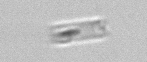
Label: Cerataulina_pelagica